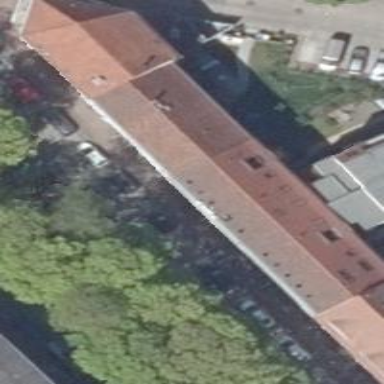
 with the roof oriented along the structure."